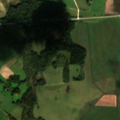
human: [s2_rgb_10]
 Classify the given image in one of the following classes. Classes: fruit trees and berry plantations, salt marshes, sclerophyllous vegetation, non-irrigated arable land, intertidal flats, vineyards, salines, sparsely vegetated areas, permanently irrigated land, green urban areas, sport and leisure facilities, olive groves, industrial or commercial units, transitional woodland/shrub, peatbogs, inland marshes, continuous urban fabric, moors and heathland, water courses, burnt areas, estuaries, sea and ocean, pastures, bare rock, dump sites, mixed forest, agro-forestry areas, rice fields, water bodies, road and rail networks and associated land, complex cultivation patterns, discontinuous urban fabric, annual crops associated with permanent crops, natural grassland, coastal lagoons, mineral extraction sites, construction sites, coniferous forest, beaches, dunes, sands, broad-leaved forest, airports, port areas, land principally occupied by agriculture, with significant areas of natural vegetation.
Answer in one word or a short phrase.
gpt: non-irrigated arable land, pastures, land principally occupied by agriculture, with significant areas of natural vegetation, coniferous forest, mixed forest